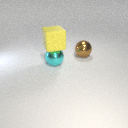
large yellow rubber cube above large cyan metal sphere